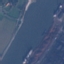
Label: River